Interaction volume radius: 5 \u00c5
Interaction volume height: 10 \u00c5
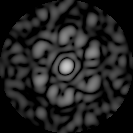
Disorder parameter: 0.6891